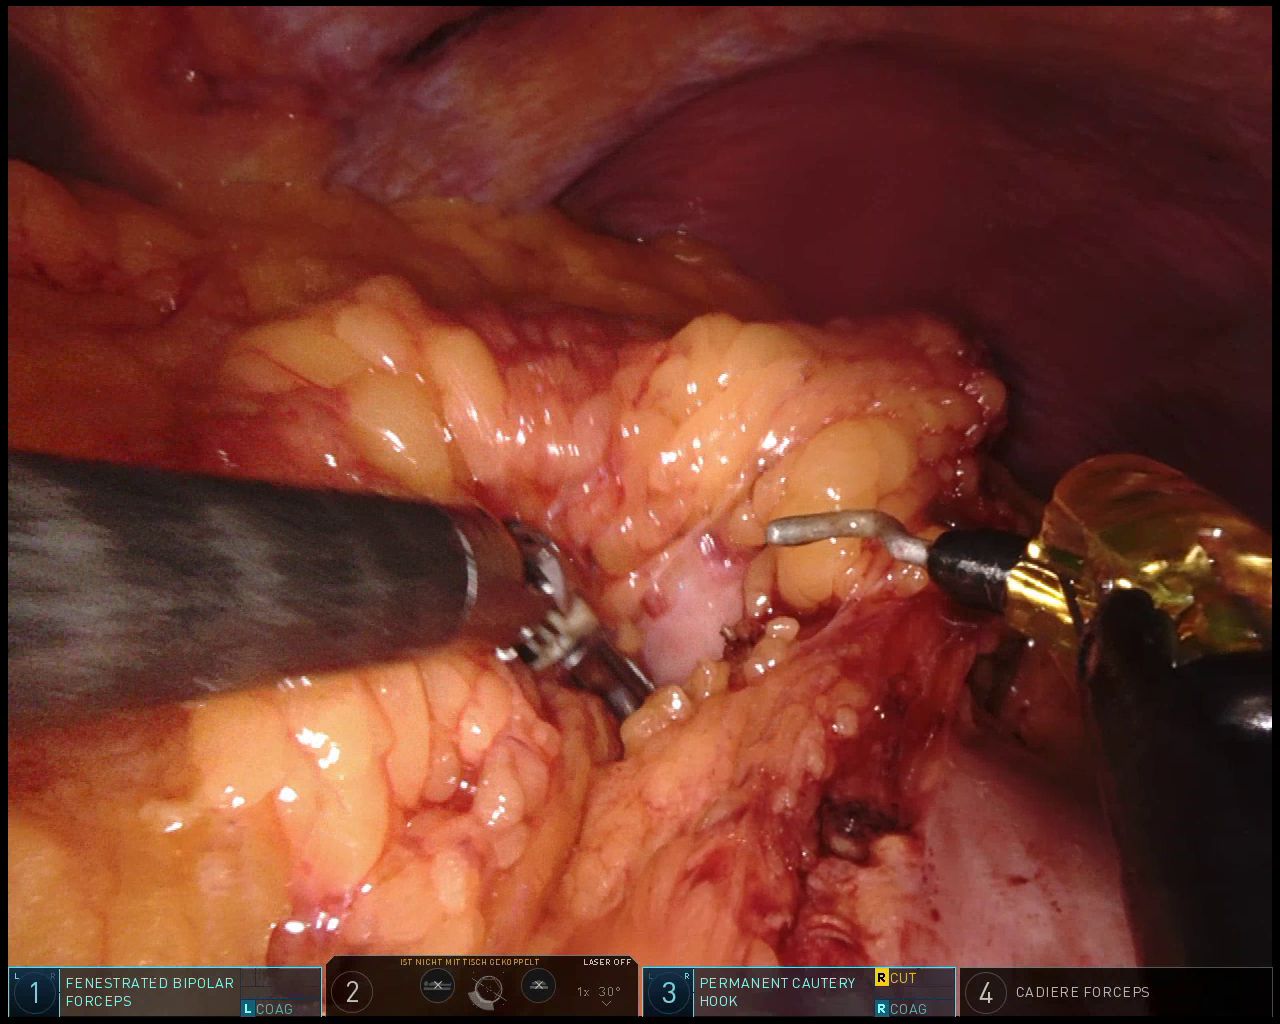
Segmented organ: stomach
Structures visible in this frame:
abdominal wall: yes
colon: yes
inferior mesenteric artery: no
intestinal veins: no
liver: no
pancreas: no
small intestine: no
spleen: no
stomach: yes
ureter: no
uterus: no
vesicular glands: no